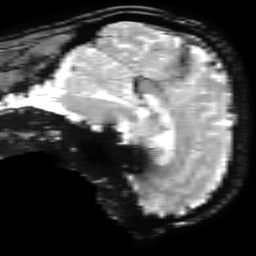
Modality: T2starw
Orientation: sagittal
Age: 42
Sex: male
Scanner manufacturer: ge
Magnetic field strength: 3 T
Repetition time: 0.65 s
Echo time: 0.02 s